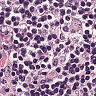
Metastatic tissue present: no